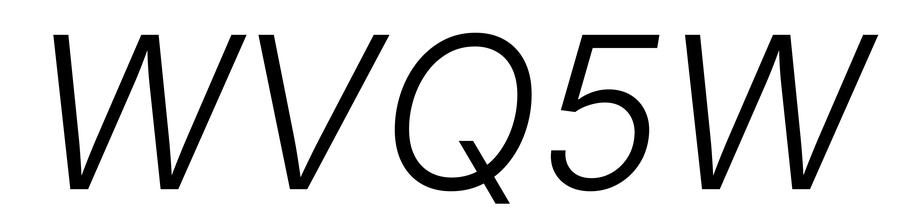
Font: Inter-Italic_Light_Italic